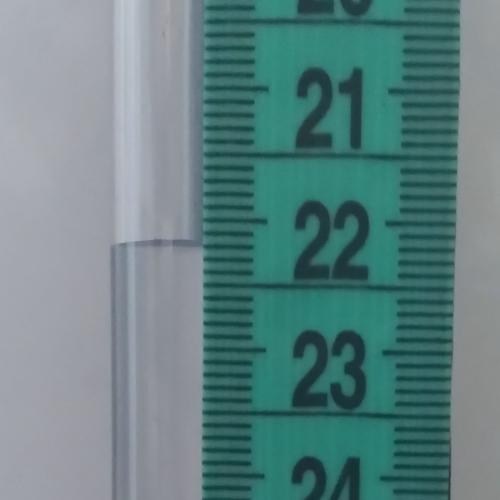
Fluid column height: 22.2 cm